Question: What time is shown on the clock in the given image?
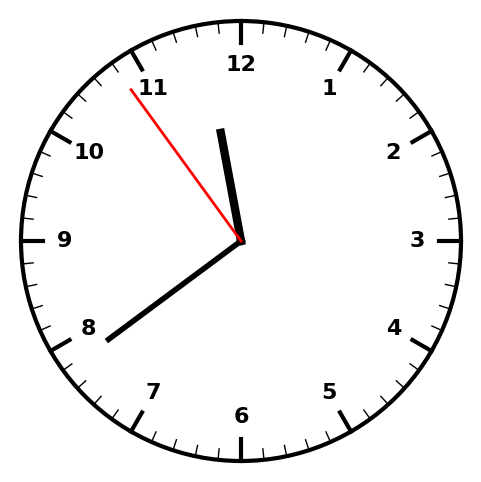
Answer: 11:38:54